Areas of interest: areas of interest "China-Austria Building"
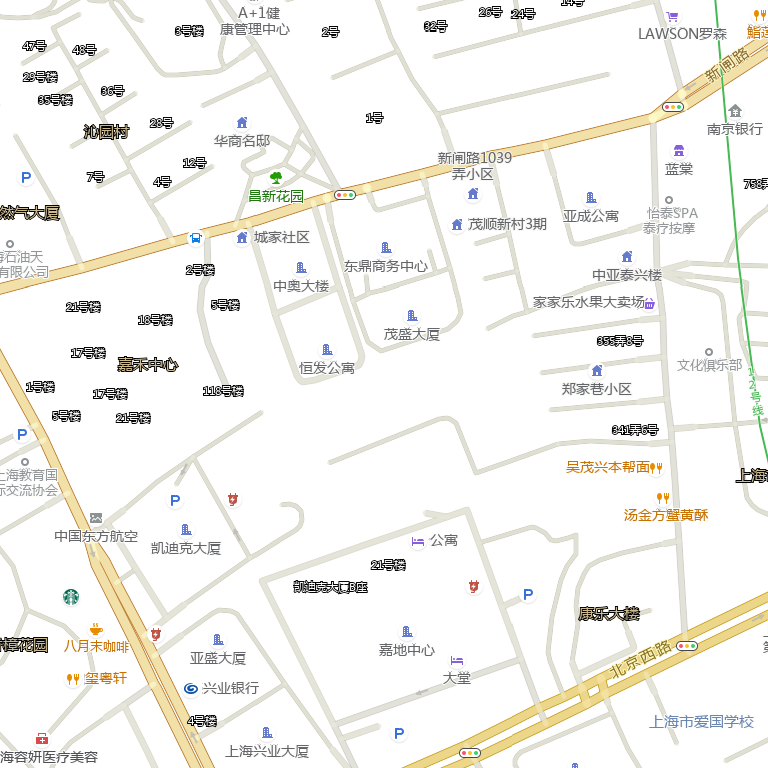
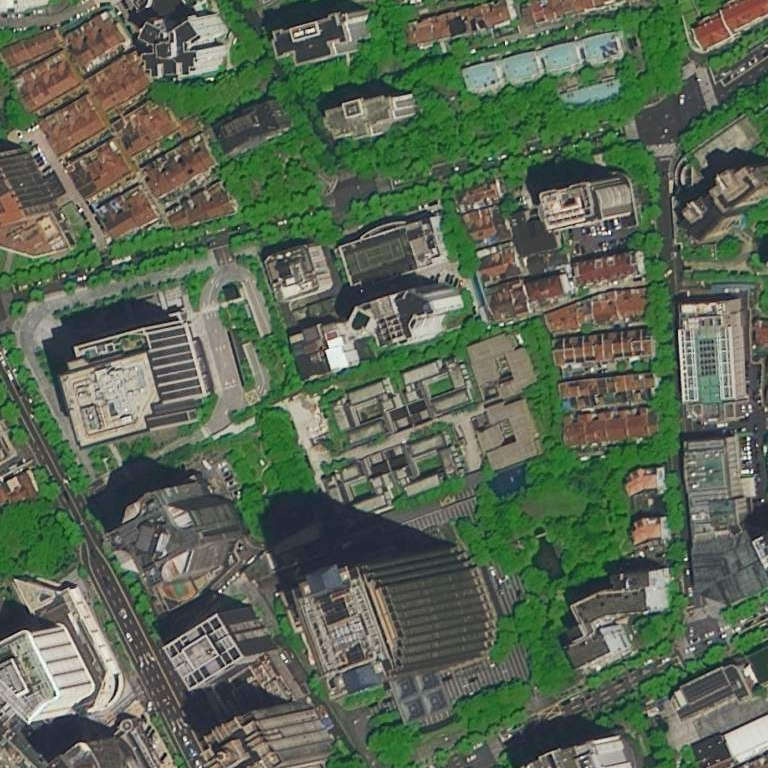